Question: If we use 'z-index' combined with 'position: absolute;' its possible to place the '::before' of a element under itself. There is a good example on <URL>.
Basically
'''
<div id="element"></div>
#element {
position: relative;
width: 100px;
height: 100px;
background-color: blue;
}
#element::after {
content: "";
width: 150px;
height: 150px;
background-color: red;
/* create a new stacking context */
position: absolute;
z-index: -1; /* to be below the parent element */
}
'''
renders:

So the stacking context/order is defined by 'z-index'. But when I apply 'z-index: 1;' to the element and 'z-index: -1;' to its '::before' I cannot achieve the same thing.
Only if I omit 'z-index' from the element.
Any ideas why this is? Is the element rendered after its '::before' & '::after' pseudos so they get the same 'z-index'?
<URL>
<URL>
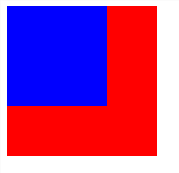
Answer: Your div and its ::after pseudo-element are members of the same stacking context, in this case the root stacking context. The new stacking context you give the pseudo-element would be used as a reference to its children (which are non-existent), but the 'z-index' value applies to the current stacking context. And the <URL> dictates the following paint order for each stacking context:
> Within each stacking context, the following layers are painted in
back-to-front order:
1. the background and borders of the element forming the stacking context.
2. the child stacking contexts with negative stack levels (most negative first).
3. the in-flow, non-inline-level, non-positioned descendants.
4. the non-positioned floats.
5. the in-flow, inline-level, non-positioned descendants, including inline tables and inline blocks.
6. the child stacking contexts with stack level 0 and the positioned descendants with stack level 0.
7. the child stacking contexts with positive stack levels (least positive first).
Look, , such as your 'div::after' are painted before , such as the 'div' itself. This explains the behavior you noticed.